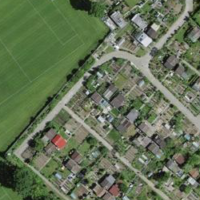
EUNIS habitat code: 53
Species observed at this site:
Aegopodium podagraria